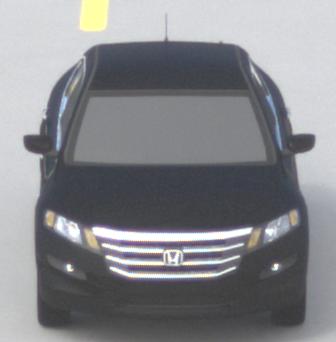
Make: Honda
Model: Crosstour
Detailed model: -
Model produced from: 2009
Model produced until: 2012
Doors: 4
Color: black
Road condition: dry road
Daytime: midday
Contrast: medium contrast